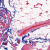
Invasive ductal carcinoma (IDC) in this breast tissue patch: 0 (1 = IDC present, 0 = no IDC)